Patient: sex M, age 45
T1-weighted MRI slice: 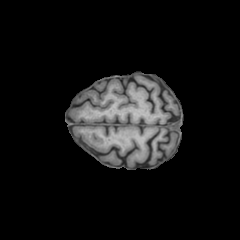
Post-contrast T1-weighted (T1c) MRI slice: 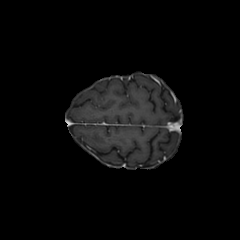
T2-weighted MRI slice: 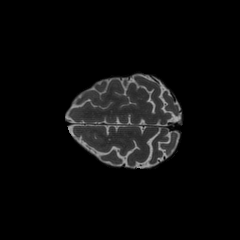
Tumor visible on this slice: no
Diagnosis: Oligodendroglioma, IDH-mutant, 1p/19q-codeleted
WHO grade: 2